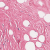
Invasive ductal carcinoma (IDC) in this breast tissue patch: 0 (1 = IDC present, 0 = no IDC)